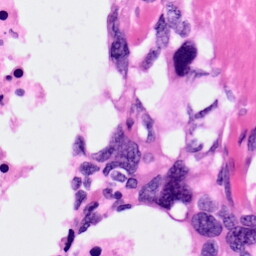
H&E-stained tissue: Pancreatic